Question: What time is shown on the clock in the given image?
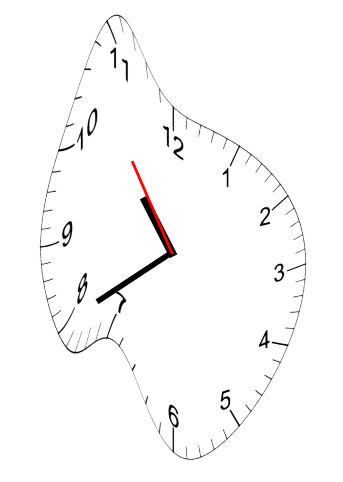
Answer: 10:39:54